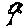
Label: flower